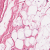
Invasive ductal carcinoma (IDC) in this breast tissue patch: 0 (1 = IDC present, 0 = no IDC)